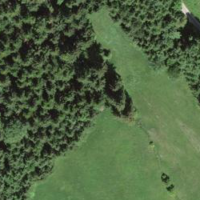
EUNIS habitat code: 43
Species observed at this site:
Neottia nidus-avis
Pholidoptera griseoaptera
Pseudochorthippus parallelus
Conocephalus fuscus
Roeseliana roeselii